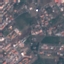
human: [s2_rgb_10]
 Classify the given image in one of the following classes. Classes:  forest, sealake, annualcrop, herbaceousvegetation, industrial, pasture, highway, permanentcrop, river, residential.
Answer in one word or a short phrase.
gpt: Residential